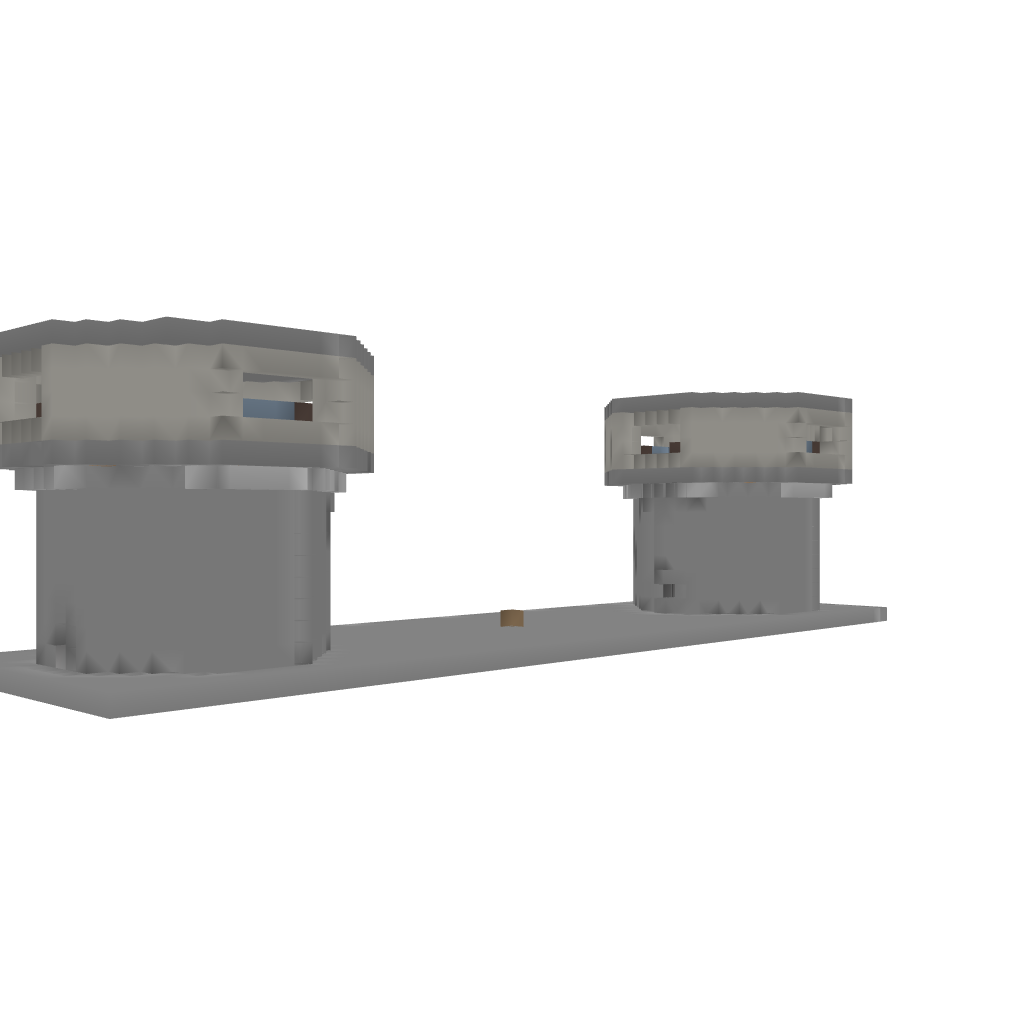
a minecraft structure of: Shooting Guard Towers